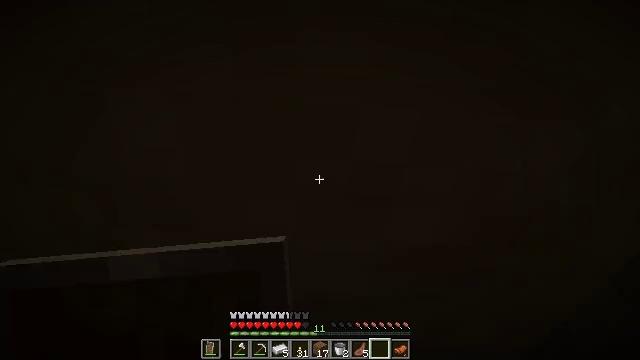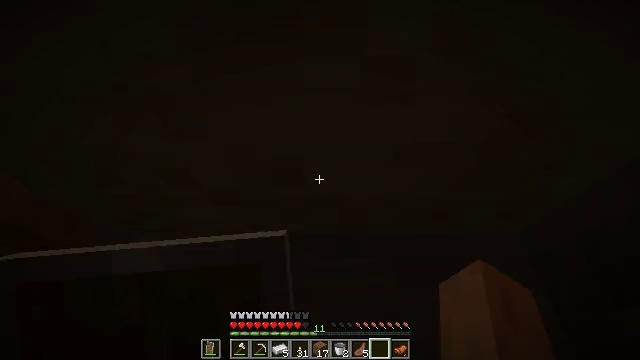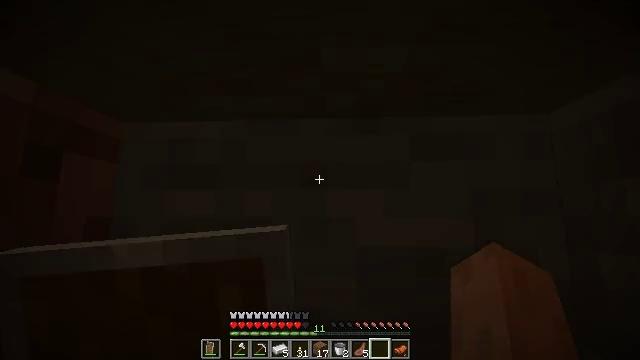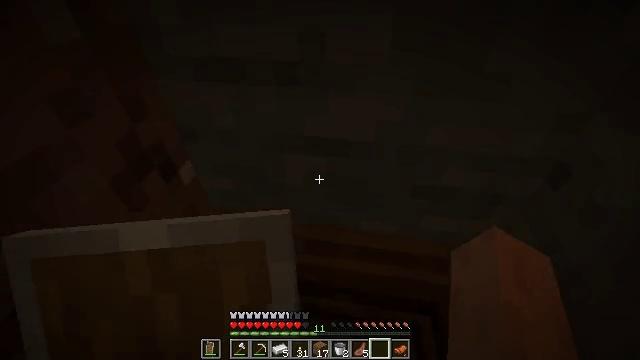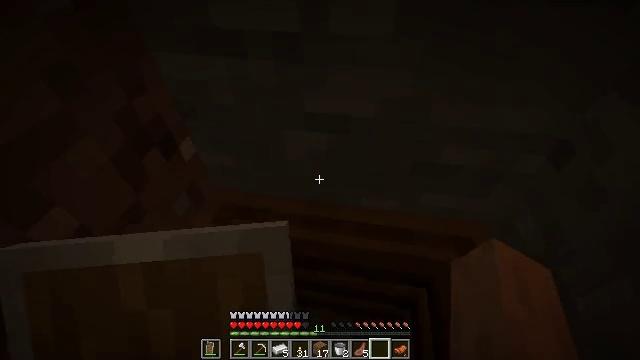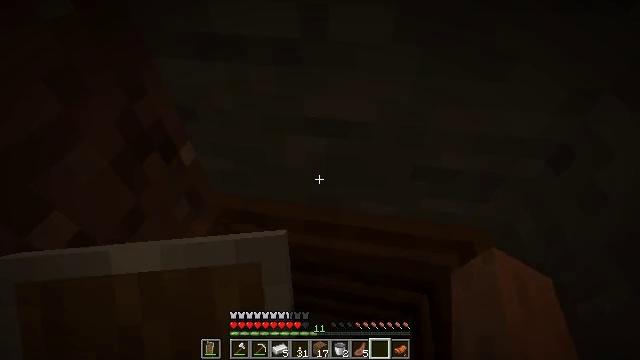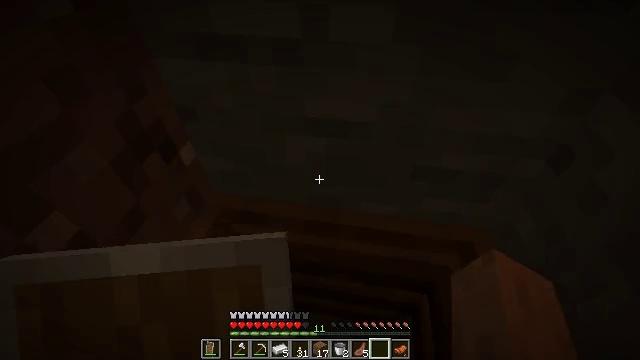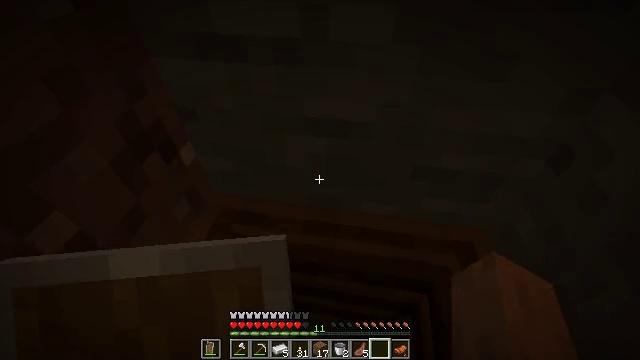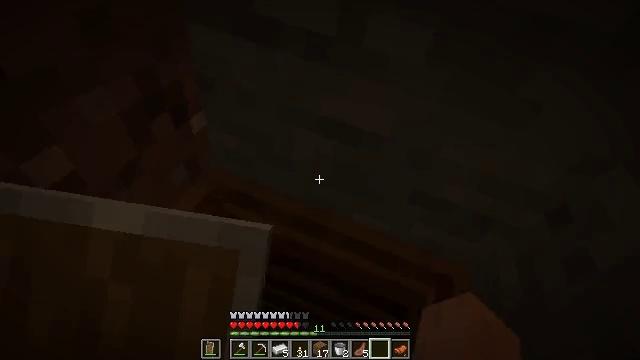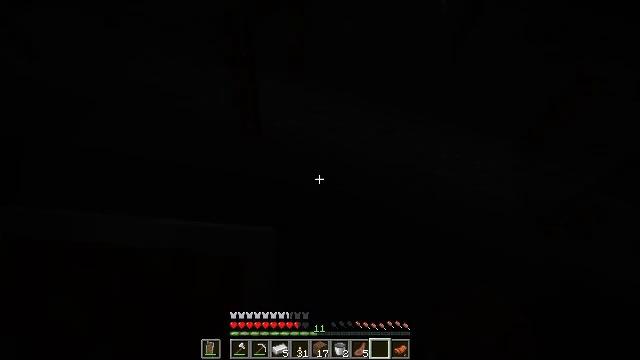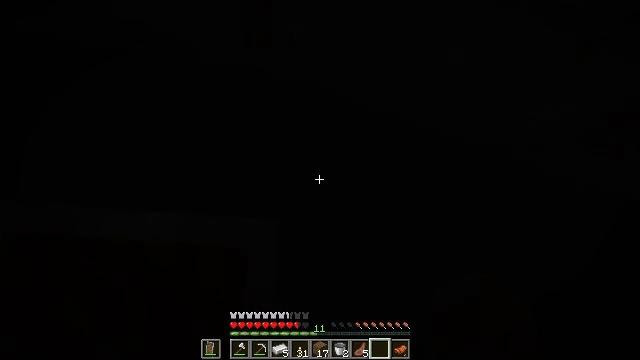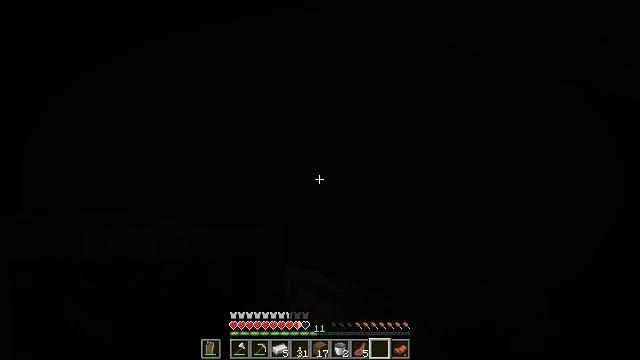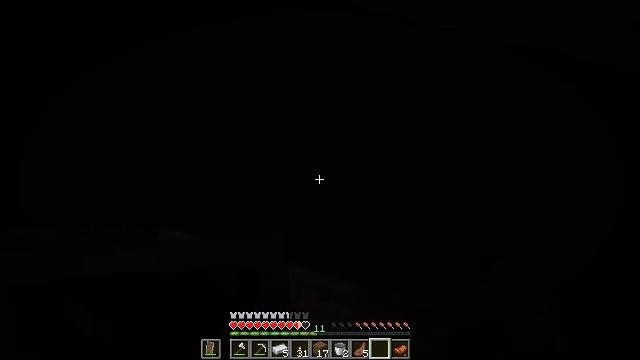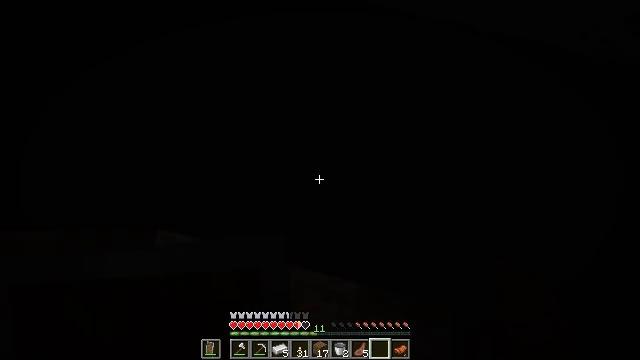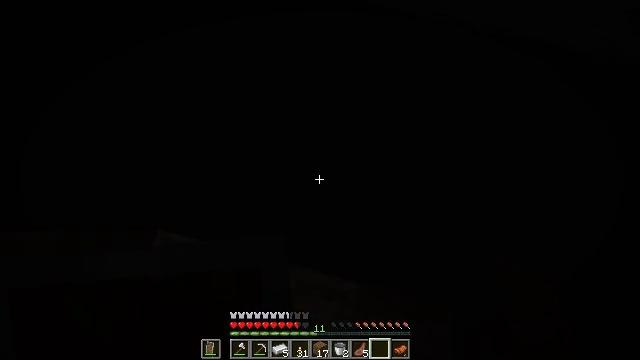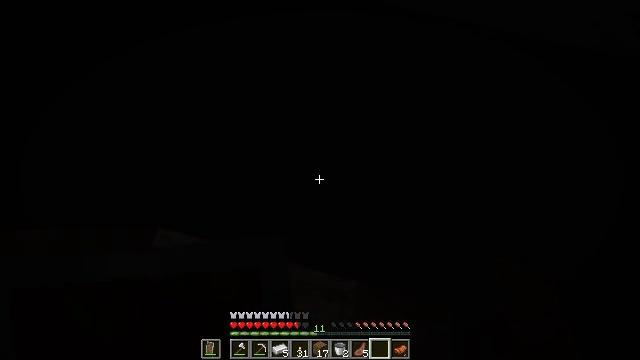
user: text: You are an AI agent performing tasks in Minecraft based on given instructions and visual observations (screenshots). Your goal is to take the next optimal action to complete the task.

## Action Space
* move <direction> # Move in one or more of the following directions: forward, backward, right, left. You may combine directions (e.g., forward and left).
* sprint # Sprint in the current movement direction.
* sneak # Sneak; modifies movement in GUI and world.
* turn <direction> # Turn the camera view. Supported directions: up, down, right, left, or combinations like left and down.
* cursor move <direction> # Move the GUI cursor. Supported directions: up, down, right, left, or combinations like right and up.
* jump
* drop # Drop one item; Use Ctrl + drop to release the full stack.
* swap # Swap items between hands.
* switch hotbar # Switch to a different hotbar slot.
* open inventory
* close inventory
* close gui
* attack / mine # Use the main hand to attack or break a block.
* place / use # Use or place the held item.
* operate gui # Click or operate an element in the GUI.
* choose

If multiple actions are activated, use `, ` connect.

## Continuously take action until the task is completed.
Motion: motion action
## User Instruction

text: Break the composter to recycle it.
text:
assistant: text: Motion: turn left and down
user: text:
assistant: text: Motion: turn left and down
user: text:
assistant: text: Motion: turn left and down
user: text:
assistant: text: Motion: turn down
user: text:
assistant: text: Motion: turn up
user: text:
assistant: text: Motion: no_op
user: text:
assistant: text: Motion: no_op
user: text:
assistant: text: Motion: no_op
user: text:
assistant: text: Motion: turn left and down
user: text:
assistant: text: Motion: turn left and down
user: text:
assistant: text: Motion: turn left and down
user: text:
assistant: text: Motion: no_op
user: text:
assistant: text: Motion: no_op
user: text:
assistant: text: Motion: no_op
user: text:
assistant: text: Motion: no_op
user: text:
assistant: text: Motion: turn left and down
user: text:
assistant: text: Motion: turn left and down
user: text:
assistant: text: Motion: turn left and down
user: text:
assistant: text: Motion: turn left and down
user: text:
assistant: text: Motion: turn left and up
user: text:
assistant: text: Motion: turn left and up
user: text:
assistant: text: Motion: turn left and up
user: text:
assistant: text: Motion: turn left and up
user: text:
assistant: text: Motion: no_op
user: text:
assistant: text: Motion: no_op
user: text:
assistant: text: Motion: no_op
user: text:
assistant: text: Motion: turn left and up
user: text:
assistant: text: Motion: turn left and up
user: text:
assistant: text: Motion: turn left and up
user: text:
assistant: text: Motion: turn left